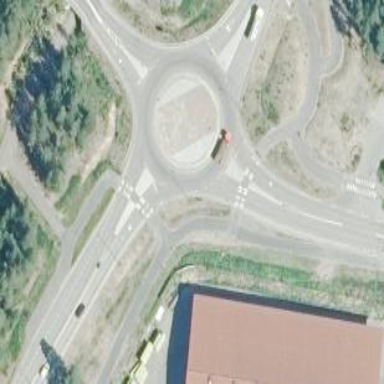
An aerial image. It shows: Secondary road with asphalt surface leading to roundabout junction.